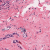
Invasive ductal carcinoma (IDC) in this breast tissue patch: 1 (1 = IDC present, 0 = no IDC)